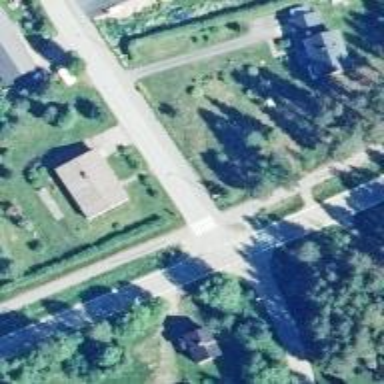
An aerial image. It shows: Asphalt cycleway featuring zebra crossing. The crossing is uncontrolled.